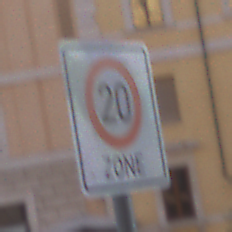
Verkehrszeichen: BeginnZone20
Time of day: SunriseSunset
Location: Outdoor (Urban)
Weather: Clear
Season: NotSpecified
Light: Natural